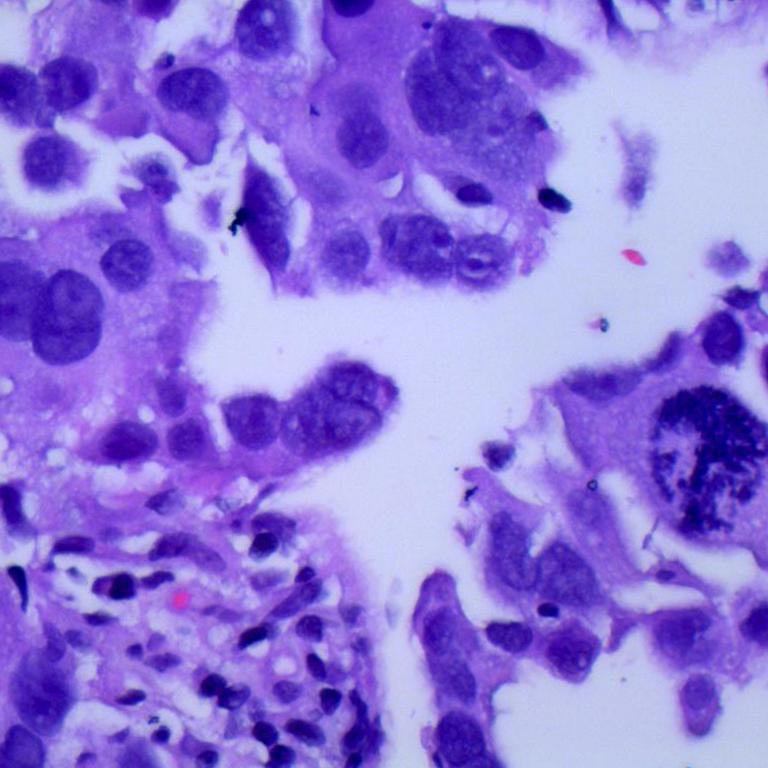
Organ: lung
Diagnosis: adenocarcinomas